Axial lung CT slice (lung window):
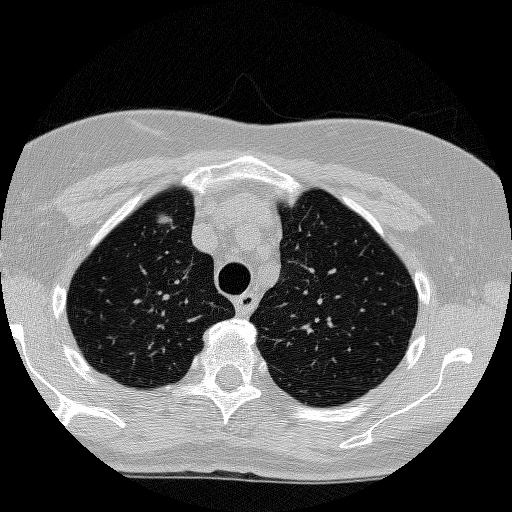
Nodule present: no